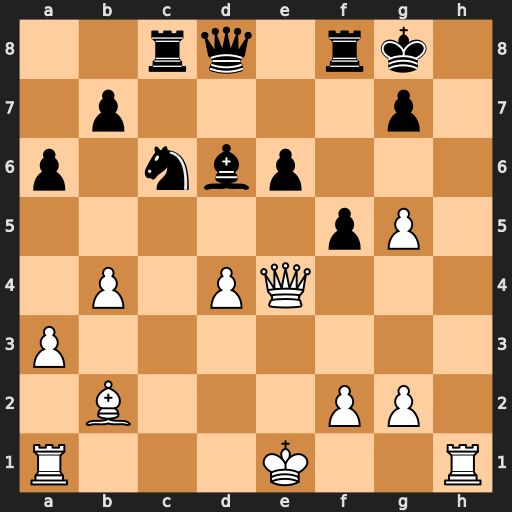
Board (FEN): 2rq1rk1/1p4p1/p1nbp3/5pP1/1P1PQ3/P7/1B3PP1/R3K2R
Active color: w
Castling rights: KQ
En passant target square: f6
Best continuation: Qxe6+ Rf7 g6